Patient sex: F
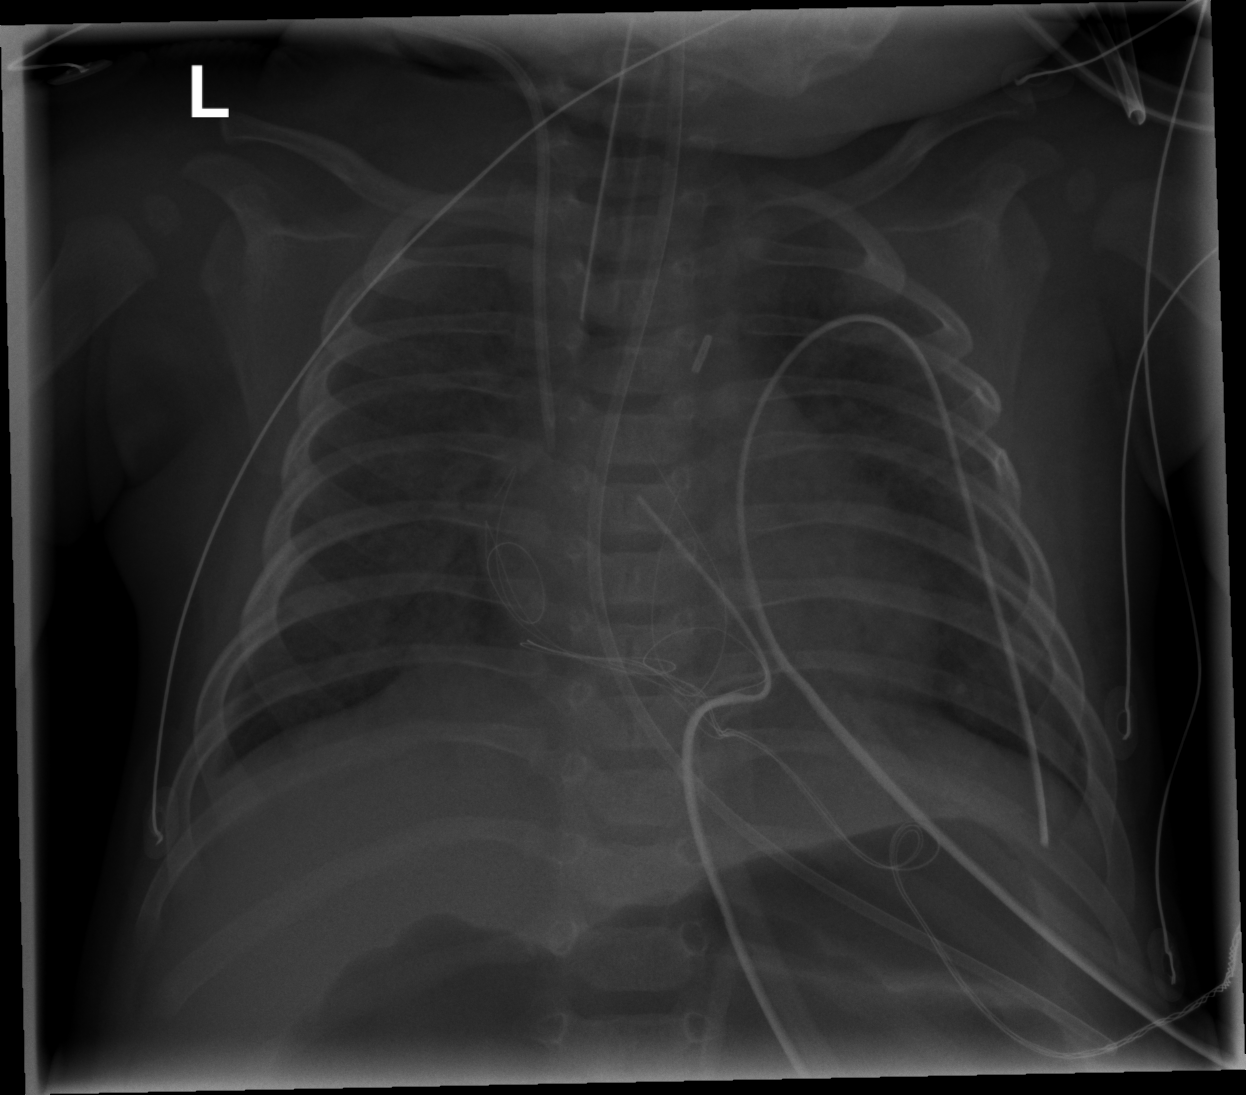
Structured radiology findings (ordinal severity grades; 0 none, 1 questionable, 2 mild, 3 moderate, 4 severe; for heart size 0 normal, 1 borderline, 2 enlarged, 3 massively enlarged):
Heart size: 0
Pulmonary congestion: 2
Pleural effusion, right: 0
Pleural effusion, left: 0
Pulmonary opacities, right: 0
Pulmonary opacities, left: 0
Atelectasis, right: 0
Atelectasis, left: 0